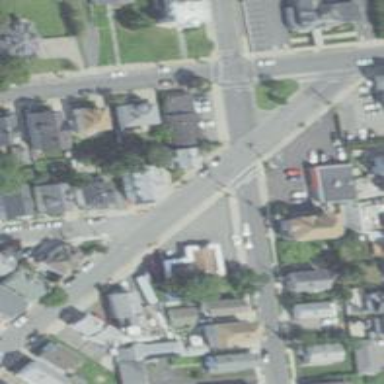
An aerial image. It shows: Marked crossing on the road.